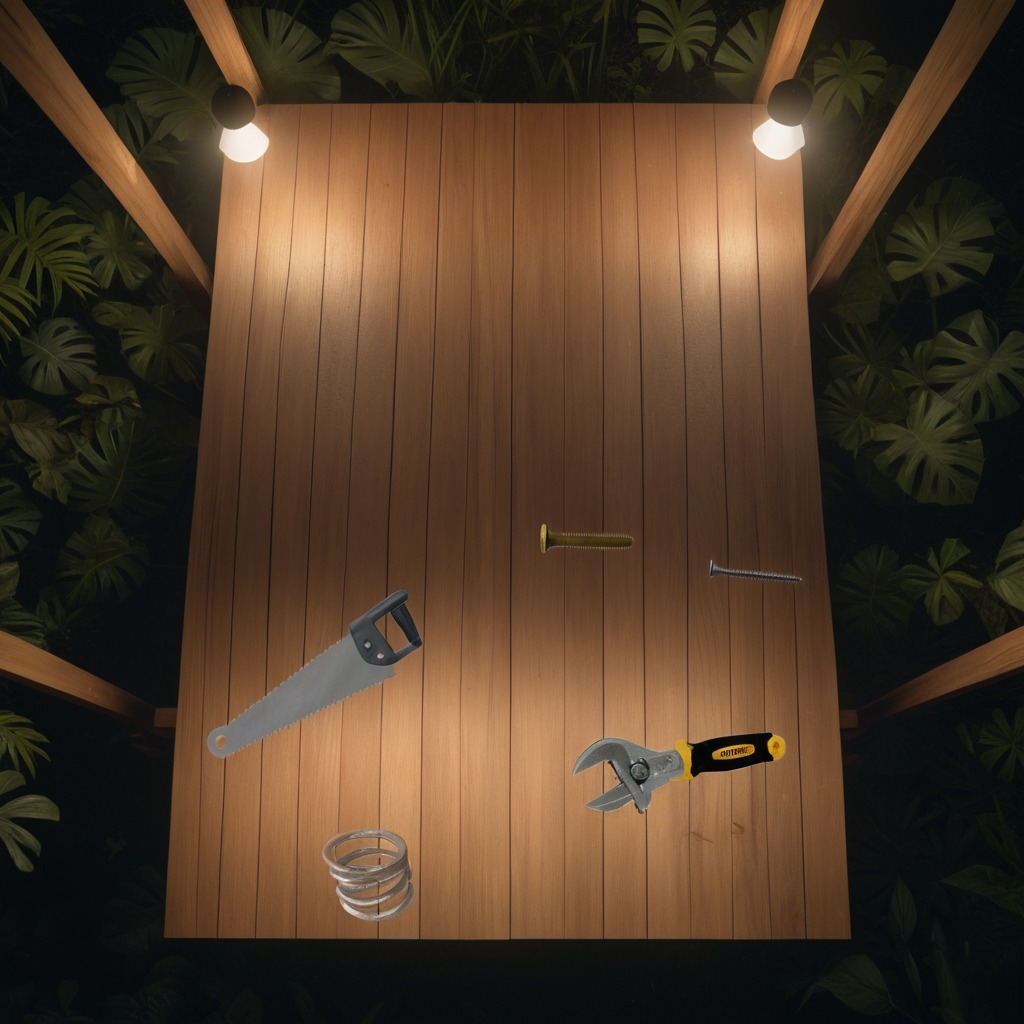
A metal machine screw, an iron nail, a coiled metal spring, a handheld metal saw, and a wrench are lying on a wooden table inside a jungle field workshop tent at night.